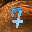
Label: 7